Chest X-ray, AP view. Patient: 23 years old, sex F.
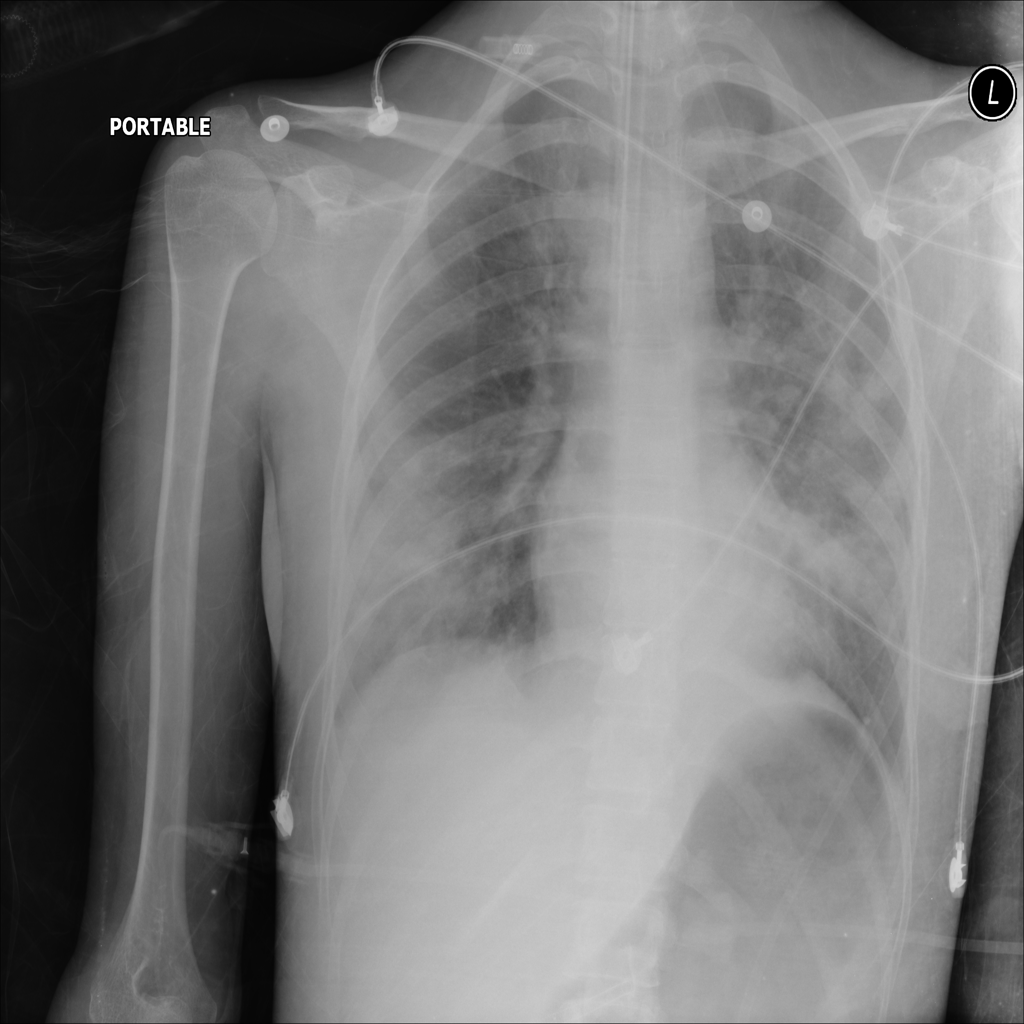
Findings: Infiltration